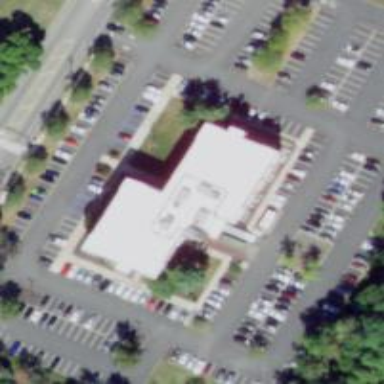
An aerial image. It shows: Transport office.